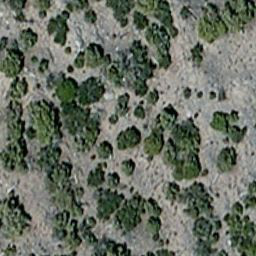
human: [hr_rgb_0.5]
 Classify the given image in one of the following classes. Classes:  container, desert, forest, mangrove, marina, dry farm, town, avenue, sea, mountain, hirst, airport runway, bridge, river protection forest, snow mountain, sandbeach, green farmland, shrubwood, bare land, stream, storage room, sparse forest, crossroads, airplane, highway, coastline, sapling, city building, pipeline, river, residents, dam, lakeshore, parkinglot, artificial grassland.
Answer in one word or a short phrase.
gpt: sparse forest